Question: I am using a reporting tool, which allows slight customising through HTML.
Constrains:
- -
This tool will print multiple rows per each student, depending on subject matters, learning objects, etc. In a word, number of rows in the table can vary.
The issue is, if the 2nd column in the table is higher than the first one, the rows in the first column will not fill height, thus leaving blank space after the last row:

What I would like to achieve, is to adjust row heights in 1st column to fill column height proportionally so that there's no extra gap after the last row, (see JSFiddle below)
Report code templates, which could be adjusted somehow:
'''
<table class="no-loop-table" style="width: 100%;" border="1">
<thead>
<tr style="background-color: #ecf1de;">
<th style="padding: 5px; background-color: #ecf1de; text-align: left; width: 70%;" colspan="2"><span style="font-family: 'trebuchet ms', geneva; font-size: small;">&nbsp; &laquo;&middot;materia&middot;&raquo;&nbsp;&laquo;&middot;materia - breve specifica&middot;&raquo; &laquo;&middot;materia - asterischi&middot;&raquo;&nbsp;</span></th>
</tr>
</thead>
<tbody>
<tr>
<td style="text-align: left; font-size: 12pt; width: 30%;" valign="top"><code class="docband">LOOP("band-22","/studenti/materie/nuove competenze")::&nbsp;<span>&laquo;&middot;valore lettere&middot;&raquo; != ''</span></code></td>
<td style="text-align: justify; padding: 5px;" valign="top"><span style="font-size: medium; font-family: 'trebuchet ms', geneva;">&laquo;&middot;nota o giudizio&middot;&raquo;&nbsp;</span></td>
</tr>
</tbody>
</table>
'''
'''
<table class="bottom-line" style="width: 100%;" border="1">
<tbody>
<tr>
<td style="padding-top: 5px; padding-bottom: 5px; width: 80%; border-right: 1px solid black; text-align: left;"><span style="font-size: small;">&laquo;&middot;descrizione con a capo&middot;&raquo;</span></td>
<td style="padding-left: 8%; padding-top: 5px; padding-bottom: 5px; width: 20%;"><span style="font-family: 'trebuchet ms', geneva; font-size: medium;"><strong>&laquo;&middot;valore sigla&middot;&raquo;</strong></span></td>
</tr>
</tbody>
</table>
<p>&nbsp; &nbsp; &nbsp;</p>
'''
by reporting tool:
'''
<table class="no-loop-table" style="width: 100%;" border="1">
<thead>
<tr style="background-color: #ecf1de;">
<th style="padding: 5px; background-color: #ecf1de; text-align: left; width: 70%;" colspan="2"><span style="font-family: 'trebuchet ms', geneva; font-size: small;">&nbsp; INGLESE&nbsp; &nbsp;</span></th>
</tr>
</thead>
<tbody>
<tr>
<td style="text-align: left; font-size: 12pt; width: 30%;" valign="top">
<table class="bottom-line" style="width: 100%;" border="1">
<tbody>
<tr>
<td style="padding-top: 5px; padding-bottom: 5px; width: 80%; border-right: 1px solid black; text-align: left;"><span style="font-size: small;">Ascolto (comprensione orale)</span></td>
<td style="padding-left: 8%; padding-top: 5px; padding-bottom: 5px; width: 20%;"><span style="font-family: 'trebuchet ms', geneva; font-size: medium;"><strong>C</strong></span></td>
</tr>
<tr>
<td style="padding-top: 5px; padding-bottom: 5px; width: 80%; border-right: 1px solid black; text-align: left;"><span style="font-size: small;">Parlato (produzione e interazione orale)</span></td>
<td style="padding-left: 8%; padding-top: 5px; padding-bottom: 5px; width: 20%;"><span style="font-family: 'trebuchet ms', geneva; font-size: medium;"><strong>A</strong></span></td>
</tr>
<tr>
<td style="padding-top: 5px; padding-bottom: 5px; width: 80%; border-right: 1px solid black; text-align: left;"><span style="font-size: small;">Lettura (comprensione scritta)</span></td>
<td style="padding-left: 8%; padding-top: 5px; padding-bottom: 5px; width: 20%;"><span style="font-family: 'trebuchet ms', geneva; font-size: medium;"><strong>C</strong></span></td>
</tr>
<tr>
<td style="padding-top: 5px; padding-bottom: 5px; width: 80%; border-right: 1px solid black; text-align: left;"><span style="font-size: small;">Ascolto (comprensione orale)</span></td>
<td style="padding-left: 8%; padding-top: 5px; padding-bottom: 5px; width: 20%;"><span style="font-family: 'trebuchet ms', geneva; font-size: medium;"><strong>C</strong></span></td>
</tr>
<tr>
<td style="padding-top: 5px; padding-bottom: 5px; width: 80%; border-right: 1px solid black; text-align: left;"><span style="font-size: small;">Parlato (produzione e interazione orale)</span></td>
<td style="padding-left: 8%; padding-top: 5px; padding-bottom: 5px; width: 20%;"><span style="font-family: 'trebuchet ms', geneva; font-size: medium;"><strong>A</strong></span></td>
</tr>
<tr>
<td style="padding-top: 5px; padding-bottom: 5px; width: 80%; border-right: 1px solid black; text-align: left;"><span style="font-size: small;">Lettura (comprensione scritta)</span></td>
<td style="padding-left: 8%; padding-top: 5px; padding-bottom: 5px; width: 20%;"><span style="font-family: 'trebuchet ms', geneva; font-size: medium;"><strong>C</strong></span></td>
</tr>
</tbody>
</table>
<p>&nbsp; &nbsp; &nbsp;</p>
</td>
<td style="text-align: justify; padding: 5px;" valign="top"><span style="font-size: medium; font-family: 'trebuchet ms', geneva;">Lorem ipsum dolor sit amet, consectetur adipiscing elit. Aliquam mollis a sapien sit amet hendrerit. Nam cursus erat at magna mattis consequat. Vestibulum sed quam non massa tristique fringilla. Morbi sagittis tincidunt nibh sit amet sodales. Donec vitae ligula felis. Mauris eu tincidunt leo. Pellentesque placerat nisl in nibh elementum, egestas tincidunt eros consequat. Quisque faucibus iaculis eros, nec hendrerit odio tempus sollicitudin. Proin in porta metus. Integer imperdiet mattis leo et consectetur. Duis lacinia scelerisque laoreet. Cras molestie tellus vel libero porta ornare. Integer tincidunt viverra suscipit. Mauris non pellentesque nisi. Nullam commodo, mi in vestibulum tincidunt, diam odio congue metus, quis lacinia enim est ac lacus. Donec ipsum nibh, vehicula sed metus sit amet, fringilla bibendum odio. Suspendisse vel ultrices eros. Duis vel tortor rutrum, pharetra nulla at, molestie ex. Proin tincidunt lectus sit amet metus feugiat iaculis. In hac habitasse platea dictumst. Fusce mollis tristique ligula suscipit luctus. Sed sed nibh vitae diam mollis pretium nec in nisi. Aenean auctor interdum efficitur. Donec id aliquam nunc.
</span>
</td>
</tr>
</tbody>
</table>
'''
<URL>
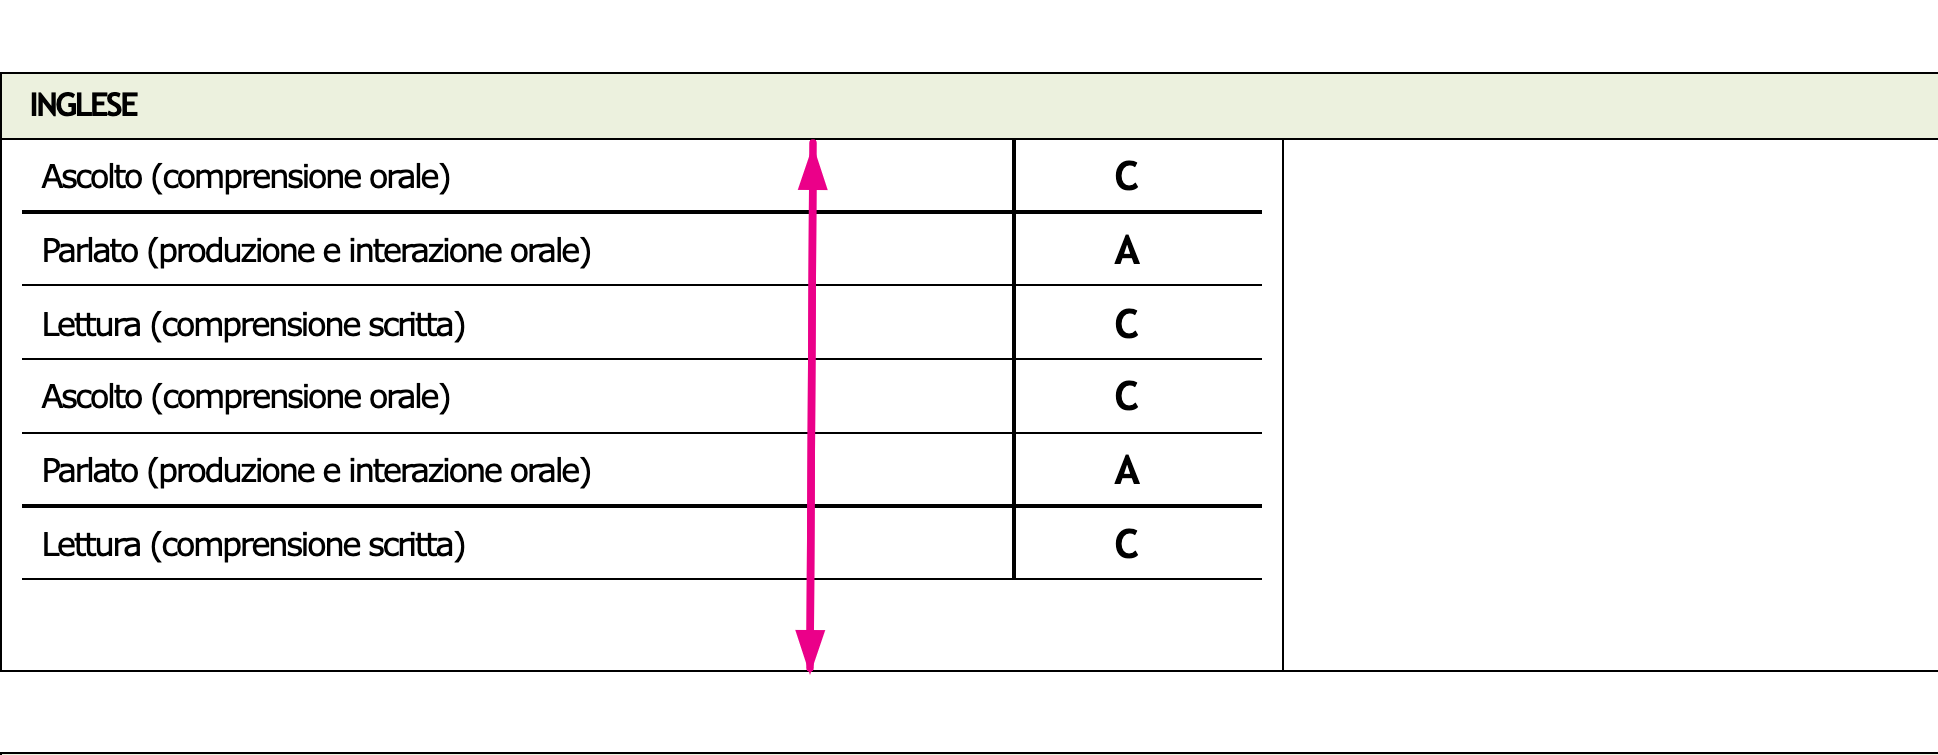
Answer: If the html was generated, as you said, by an external element and not by you, and if there are no options to act on provided by the external element, my idea is to act on the element by intercepting it on a stylesheet, although as you wrote this is not the way you want to go.
For example
'''
table {
table-layout: fixed;
height: 100%;
}
'''
To be more specific, I would add an id to the table with a bottom-line class, so that the change is unique.
For example
'''
#table1 {
table-layout: fixed;
height: 100%;
}
'''
<URL>